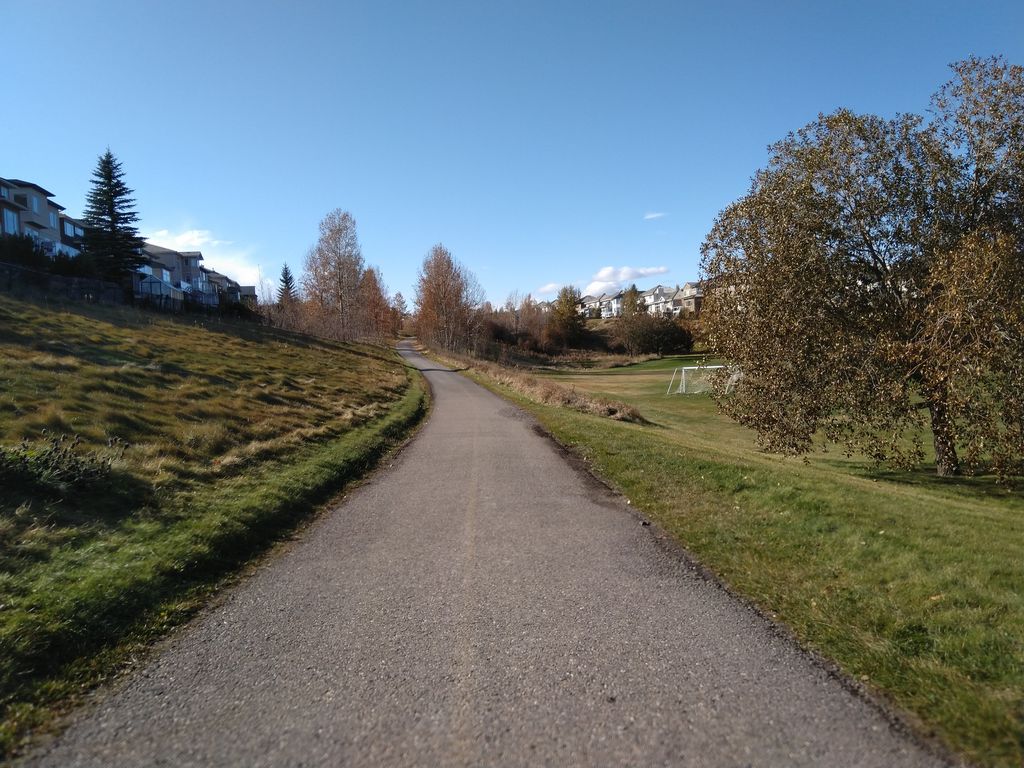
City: calgary